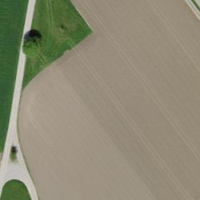
EUNIS habitat code: 52
Species observed at this site:
Nicotiana tabacum